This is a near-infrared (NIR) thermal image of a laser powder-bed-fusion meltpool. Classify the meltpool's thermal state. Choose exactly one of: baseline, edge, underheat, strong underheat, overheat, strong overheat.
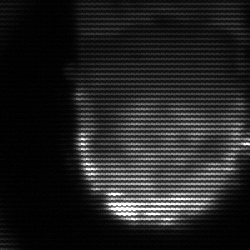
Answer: baseline